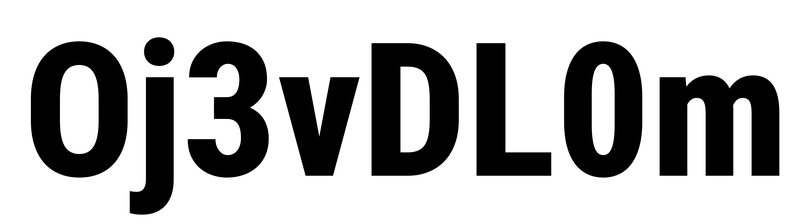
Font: Roboto_Condensed_ExtraBold